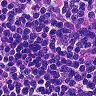
Metastatic tissue present: no